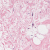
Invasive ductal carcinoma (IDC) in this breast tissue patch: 0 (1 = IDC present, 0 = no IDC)